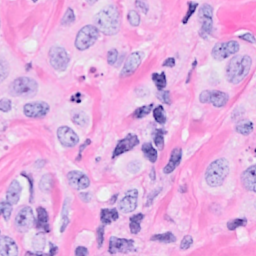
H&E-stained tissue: Breast